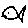
Label: fish